Question: can you please tell me how to validate form when user goes to next element ?.I saw a demo
<URL>
in which user press submit button and get alert message in from of field .
can we get when user switch to another element ?
In my demo
First field is "number" .If user enter "string" and goes to next it gives error .
Same second is number .If user enter "string" and goes to next it gives error
Here is fiddle
<URL>
'''
$("#myform").dform(
{
"elements": [
{
"html": [
{
"html": [
{
"type": "number",
"id": "totalRetryCount",
"name": "totalRetryCount",
"required": false,
"value": 0,
"tabindex": 1,
"onblur": "validateElement('Configuration', 'testSuiteConfigurationform','totalRetryCount')"
}
],
"type": "fieldset",
"caption": "Total Retry Count"
},
{
"html": [
{
"type": "number",
"id": "totalRepeatCount",
"name": "totalRepeatCount",
"required": false,
"value": 0,
"tabindex": 2,
"onblur": "validateElement('Configuration', 'testSuiteConfigurationform','totalRepeatCount')"
}
],
"type": "fieldset",
"caption": "Total Repeat Count"
},
{
"html": [
{
"type": "select",
"options": {
"true": "true",
"false": "false"
},
"id": "summaryReportRequired",
"name": "summaryReportRequired",
"required": false,
"value": "true",
"tabindex": 3,
"onblur": "validateElement('Configuration', 'testSuiteConfigurationform','summaryReportRequired')"
}
],
"type": "fieldset",
"caption": "Summary Report Required"
},
{
"html": [
{
"type": "select",
"options": {
"ALWAYS": "ALWAYS",
"ON_SUCCESS": "ON_SUCCESS"
},
"id": "postConditionExecution",
"name": "postConditionExecution",
"required": false,
"value": "ON_SUCCESS",
"tabindex": 4,
"onblur": "validateElement('Configuration', 'testSuiteConfigurationform','postConditionExecution')"
}
],
"type": "fieldset",
"caption": "Post Condition Execution"
}
],
"type": "div",
"class": "inputDiv",
"caption": "<h3>Configuration Parameters</h3>"
}
],
"id": "testSuiteConfigurationform",
"name": "testSuiteConfigurationform",
"method": "post"
}
);
'''
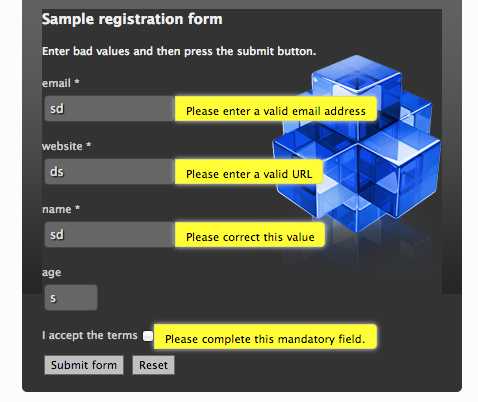
Answer: You can register a function on ''blur()'' of the element. This function will be called when the element looses focus. In this function, you can make an 'AJAX' call to server and validate the data over there. 'HTML'(if any).